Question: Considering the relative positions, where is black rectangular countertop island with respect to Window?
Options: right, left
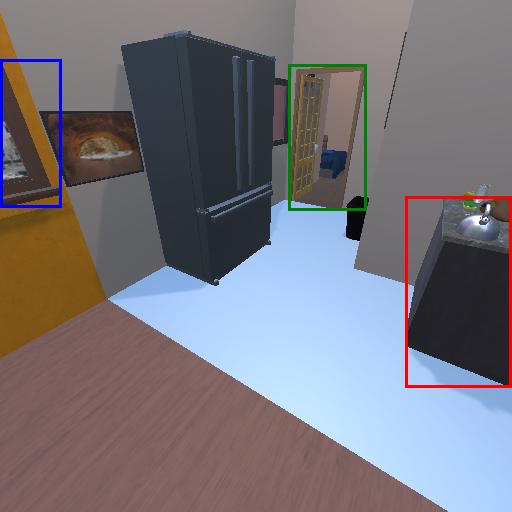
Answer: right